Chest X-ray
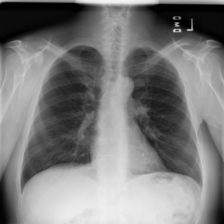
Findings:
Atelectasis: negative
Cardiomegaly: negative
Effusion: negative
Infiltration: negative
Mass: negative
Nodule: negative
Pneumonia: negative
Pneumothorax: negative
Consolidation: negative
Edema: negative
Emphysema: negative
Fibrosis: negative
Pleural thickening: negative
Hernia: negative